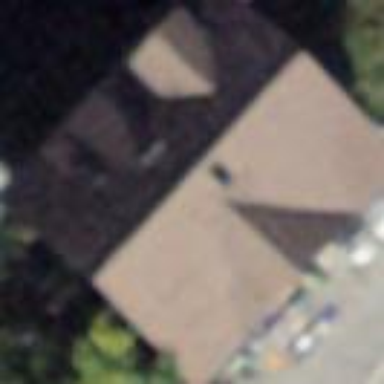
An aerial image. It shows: Detached building with gabled roof.